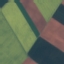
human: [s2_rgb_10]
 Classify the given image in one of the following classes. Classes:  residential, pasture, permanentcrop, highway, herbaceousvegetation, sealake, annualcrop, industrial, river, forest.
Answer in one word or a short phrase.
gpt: AnnualCrop